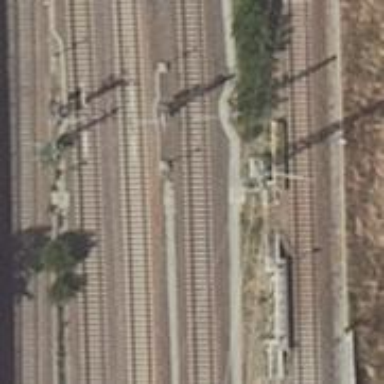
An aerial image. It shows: Railway signal.